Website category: auto
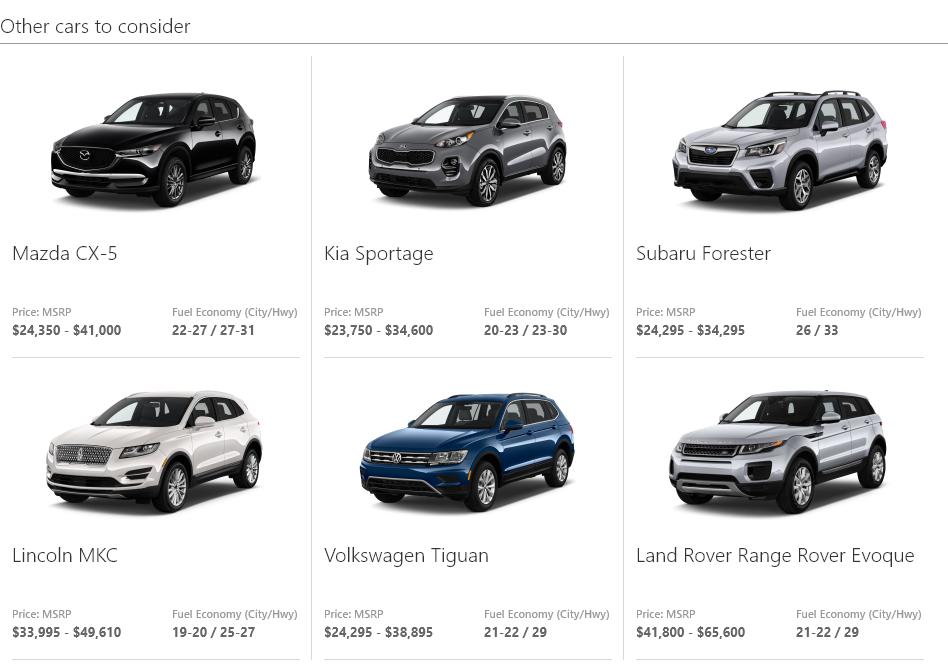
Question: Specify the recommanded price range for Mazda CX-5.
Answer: $24,350 - $41,000

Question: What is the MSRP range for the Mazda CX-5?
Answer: $24,350 - $41,000

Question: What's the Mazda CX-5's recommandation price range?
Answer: $24,350 - $41,000

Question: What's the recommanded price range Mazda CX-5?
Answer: $24,350 - $41,000

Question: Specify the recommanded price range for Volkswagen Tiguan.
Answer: $24,295 - $38,895

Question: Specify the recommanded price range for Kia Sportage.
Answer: $23,750 - $34,600

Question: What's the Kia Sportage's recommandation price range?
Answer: $23,750 - $34,600

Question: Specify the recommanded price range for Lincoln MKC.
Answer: $33,995 - $49,610

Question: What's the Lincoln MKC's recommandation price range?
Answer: $33,995 - $49,610

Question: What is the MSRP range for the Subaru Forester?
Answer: $24,295 - $34,295

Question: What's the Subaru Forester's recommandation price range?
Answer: $24,295 - $34,295

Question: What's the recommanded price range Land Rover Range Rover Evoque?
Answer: $41,800 - $65,600

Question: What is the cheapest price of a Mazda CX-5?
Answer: $24,350

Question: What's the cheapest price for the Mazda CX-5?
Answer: $24,350

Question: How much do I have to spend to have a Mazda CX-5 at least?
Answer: $24,350

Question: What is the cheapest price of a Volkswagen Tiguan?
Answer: $24,295

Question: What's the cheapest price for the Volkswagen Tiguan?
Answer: $24,295

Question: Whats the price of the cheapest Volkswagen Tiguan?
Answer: $24,295

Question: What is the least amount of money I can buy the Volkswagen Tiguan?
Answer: $24,295

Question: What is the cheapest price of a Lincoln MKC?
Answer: $33,995

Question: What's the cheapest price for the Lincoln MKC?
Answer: $33,995

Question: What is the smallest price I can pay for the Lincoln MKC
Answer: $33,995

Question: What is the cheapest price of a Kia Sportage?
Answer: $23,750

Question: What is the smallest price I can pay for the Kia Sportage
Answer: $23,750

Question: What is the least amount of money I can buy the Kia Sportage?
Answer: $23,750

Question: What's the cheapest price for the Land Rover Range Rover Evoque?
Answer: $41,800

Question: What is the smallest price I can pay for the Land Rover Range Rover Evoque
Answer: $41,800

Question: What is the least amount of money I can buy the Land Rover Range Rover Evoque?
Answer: $41,800

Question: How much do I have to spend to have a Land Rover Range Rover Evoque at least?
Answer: $41,800

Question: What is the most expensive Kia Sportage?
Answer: $34,600

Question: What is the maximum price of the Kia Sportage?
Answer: $34,600

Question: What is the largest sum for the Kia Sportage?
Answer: $34,600

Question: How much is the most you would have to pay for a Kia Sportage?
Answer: $34,600

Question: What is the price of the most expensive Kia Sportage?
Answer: $34,600

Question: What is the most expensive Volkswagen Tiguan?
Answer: $38,895

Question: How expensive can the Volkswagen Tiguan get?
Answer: $38,895

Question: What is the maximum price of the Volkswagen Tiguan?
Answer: $38,895

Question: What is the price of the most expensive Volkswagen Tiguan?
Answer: $38,895

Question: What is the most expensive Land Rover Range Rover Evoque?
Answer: $65,600

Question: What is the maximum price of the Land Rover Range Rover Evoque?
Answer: $65,600

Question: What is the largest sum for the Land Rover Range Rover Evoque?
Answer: $65,600

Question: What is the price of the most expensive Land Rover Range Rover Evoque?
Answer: $65,600

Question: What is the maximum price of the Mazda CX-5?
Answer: $41,000

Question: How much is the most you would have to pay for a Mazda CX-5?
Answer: $41,000

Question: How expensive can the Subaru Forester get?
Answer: $34,295

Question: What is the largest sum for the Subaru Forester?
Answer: $34,295

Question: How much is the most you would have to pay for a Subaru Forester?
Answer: $34,295

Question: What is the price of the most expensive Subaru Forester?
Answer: $34,295

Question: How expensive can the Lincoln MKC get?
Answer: $49,610

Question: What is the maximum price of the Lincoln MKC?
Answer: $49,610

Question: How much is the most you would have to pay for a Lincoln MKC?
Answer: $49,610

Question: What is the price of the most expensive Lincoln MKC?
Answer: $49,610

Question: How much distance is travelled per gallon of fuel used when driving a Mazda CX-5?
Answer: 22-27 / 27-31

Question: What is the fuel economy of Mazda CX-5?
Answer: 22-27 / 27-31

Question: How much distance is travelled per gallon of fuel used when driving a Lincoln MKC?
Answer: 19-20 / 25-27

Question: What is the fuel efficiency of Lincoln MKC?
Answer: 19-20 / 25-27

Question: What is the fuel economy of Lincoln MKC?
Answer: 19-20 / 25-27

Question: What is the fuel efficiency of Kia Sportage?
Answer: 20-23 / 23-30

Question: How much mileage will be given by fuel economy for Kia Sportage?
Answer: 20-23 / 23-30

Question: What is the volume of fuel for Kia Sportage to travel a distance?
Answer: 20-23 / 23-30

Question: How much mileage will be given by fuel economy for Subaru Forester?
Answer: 26 / 33

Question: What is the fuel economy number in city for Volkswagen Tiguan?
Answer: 21-22

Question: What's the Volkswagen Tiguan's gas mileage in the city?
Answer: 21-22

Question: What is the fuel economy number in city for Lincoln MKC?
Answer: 19-20